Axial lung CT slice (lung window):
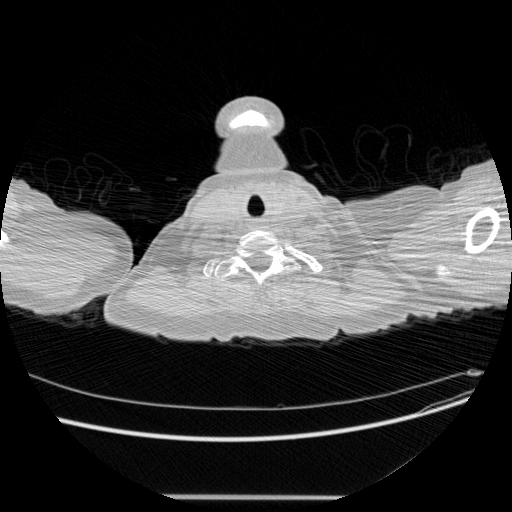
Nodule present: no